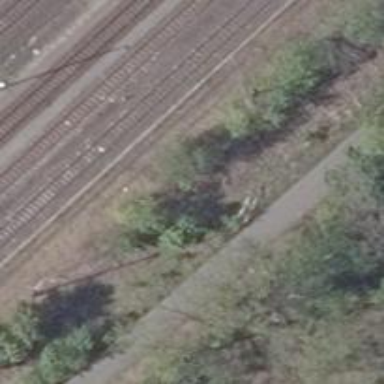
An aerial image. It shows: Railway switch.